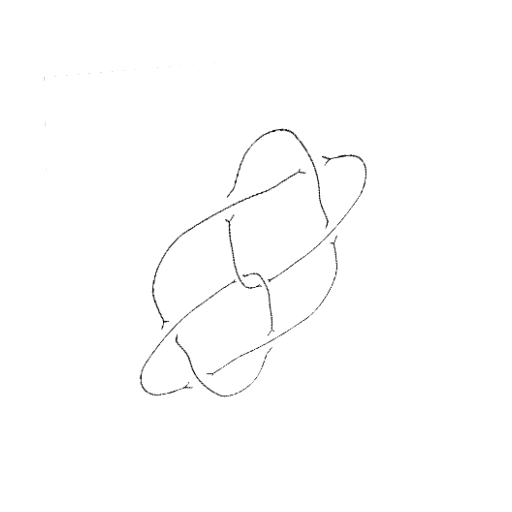
Crossing number: 8